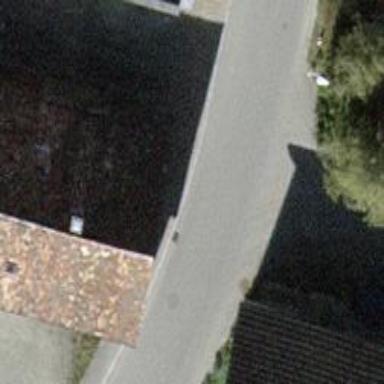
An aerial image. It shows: Post box is visible.